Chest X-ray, PA view. Patient: 32 years old, sex F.
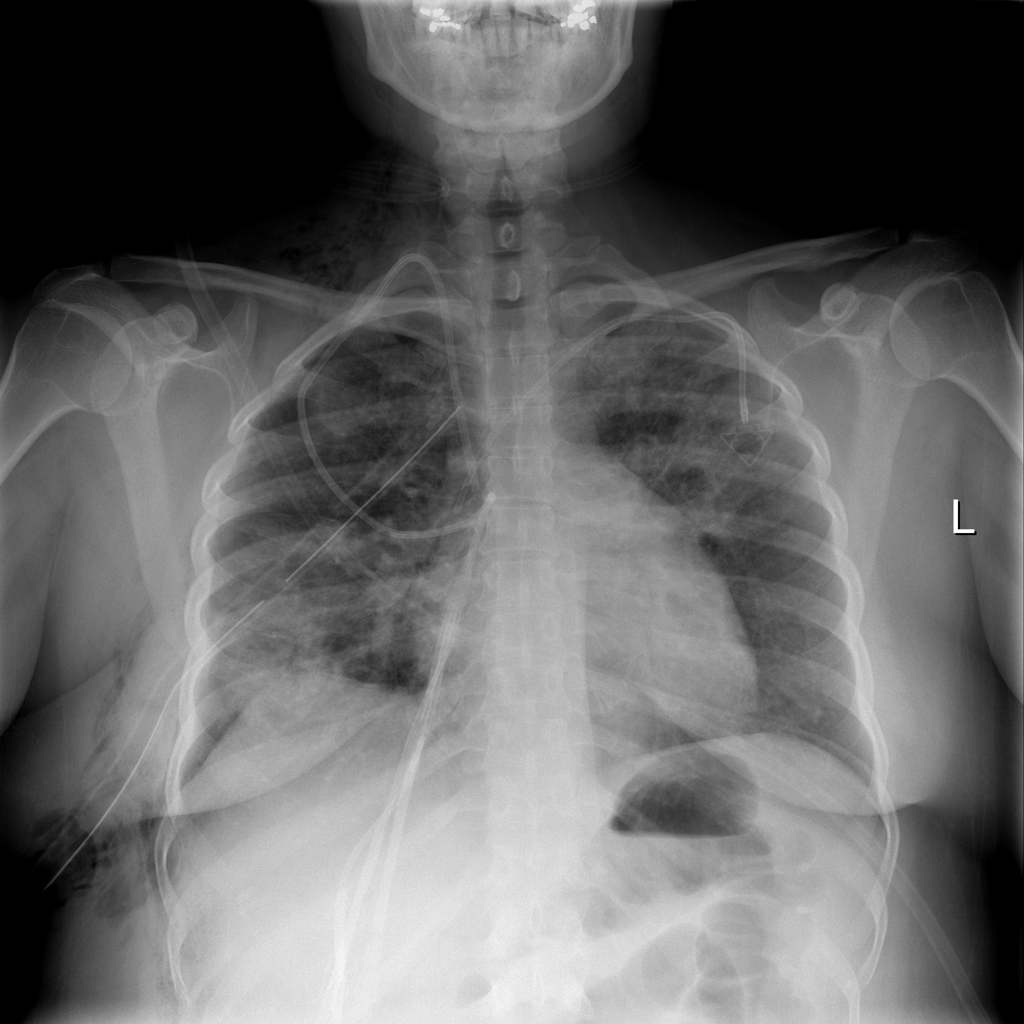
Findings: Emphysema, Infiltration